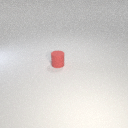
small red rubber cylinder